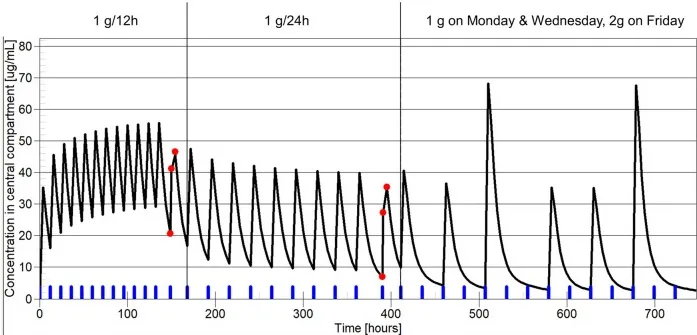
Example of dosage individualization based on pharmacokinetic/pharmacodynamic (PK/PD) in patient #4, treated with suppressive ceftazidime for persistent P. Aeruginosa PJI. The x-axis shows the time, the y-axis represents ceftazidime plasma concentration. Of note, this is not the real time of drug therapy. The time scale has been altered to show the three dosage periods on the same plot. The blue marks on the x-axis show drug administrations. The red dots represent the patient-measured ceftazidime concentrations. The black line represents model prediction. The vertical line separates the three dosage periods: 1 g/12 h, 1 g/24 h, and 1 g on Monday and Wednesday + 2 g on Friday. On the first TDM occasion, under a dosage of 1 g/12 h, the measured ceftazidime Cmin was 20.7 mg/. Well above the target concentration of 10 mg/. 5 x MIC) for this patient. The measured ceftazidime Cmin was 7 mg/l, in good agreement with the model prediction 2 months before. 40% of time spent above the target level of 10 mg/. 5 x MIC).
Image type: chart (chart)